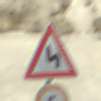
Verkehrszeichen: DoppelkurveZunaechstLinks
Zusatzzeichen unten: Geschwindigkeit5
Umgebung: Outdoor, Beach
Tageszeit: MorningAfternoon
Wetter: PartlyCloudy
Licht: Natural
Jahreszeit: NotSpecified
Kontrast: HighContrast